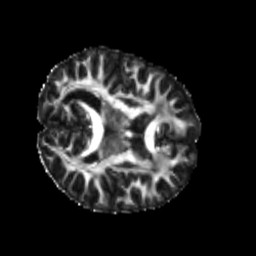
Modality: FA
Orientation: axial
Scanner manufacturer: siemens
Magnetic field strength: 3 T
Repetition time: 4 s
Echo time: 0.0594 s